Question: I am building a simple web application where users can vote on topics that the admins set. Each topic, can have two or more options, for example a Yes or No style vote topic, will have two options, where as a voting topic of "What is the best restaurant in Kensington?" can have many options.
Here is my current ViewModel:
'''
public class NewTopicVM
{
[Required]
[Display(Name = "Topic Title")]
public string TopicTitle { get; set; }
[Required]
[Display(Name = "Topic Description")]
public string TopicDescription { get; set; }
[Display(Name = "Topic Image")]
public byte[] TopicImage { get; set; }
public List<NewOptionVM> TopicOptions { get; set; }
}
public class NewOptionVM
{
public string OptTitle { get; set; }
public string OptDescription { get; set; }
}
'''
Note the list of 'NewOptionVM' in the 'NewTopicVM'. Thanks Iko's answer, I have managed to bind the non-dynamically generated inputs, however my dynamically generated ones are not getting bound for some reason !
Here's the jQuery code that creates the Option input fields:
'''
var index = 1;
function generateOptMarkup() {
var container = $('<div />');
var optionInputsBlock = $('<div />');
optionInputsBlock.addClass('optionInputsBlock');
var inputTitleBlock = $('<div />');
inputTitleBlock.addClass('inputBlock');
var inputDescBlock = $('<div />');
inputDescBlock.addClass('inputBlock');
var optTitleLbl = $('<label />');
optTitleLbl.attr('for', 'TopicOptions_' + ++index + '__OptTitle');
optTitleLbl.text('Option Title');
var optDescLbl = $('<label />');
optDescLbl.attr('for', 'TopicOptions_' + index + '__OptDescription');
optDescLbl.text('Option Description');
var optTitleInpt = $('<input type="text" />');
optTitleInpt.addClass('text-box single-line');
optTitleInpt.attr('name', 'TopicOptions_' + index + '__OptTitle');
optTitleInpt.attr('id', 'TopicOptions_' + index + '__OptTitle');
optTitleInpt.attr('data-val-required', 'The Option Title field is required.');
optTitleInpt.attr('data-val', 'true');
var optDescInpt = $('<input type="text" />');
optDescInpt.addClass('text-box single-line');
optDescInpt.attr('name', 'TopicOptions_' + index + '__OptDescription');
optDescInpt.attr('id', 'TopicOptions_' + index + '__OptDescription');
optDescInpt.attr('data-val-required', 'The Option Description field is required.');
optDescInpt.attr('data-val', 'true');
inputTitleBlock.append(optTitleLbl).append(optTitleInpt);
inputDescBlock.append(optDescLbl).append(optDescInpt);
optionInputsBlock.append(inputTitleBlock).append(inputDescBlock);
container.append(optionInputsBlock);
return container.html();
}
$('div.buttons > a').click(function () {
$('div.topicOptionsBlock').append(generateOptMarkup());
});
'''
I start at 'Index = 1' because I already have 2 options displayed. Here is a screenshot:

The first two boxes get bound fine, but the third one which is dynamically added after clicking the [Add Option] button does not!
What am I doing wrong? I have ensured the indexing is correct, yet it isn't working :(
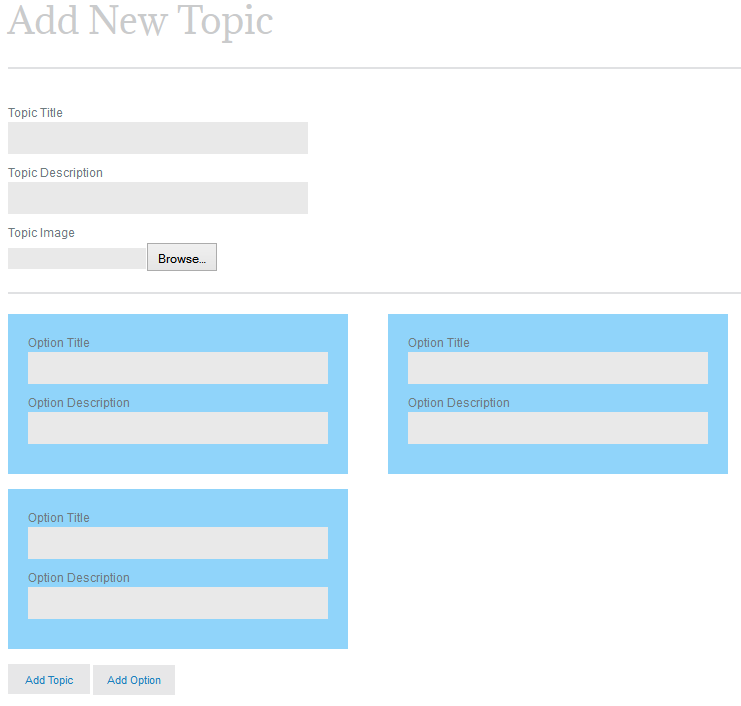
Answer: Loop through the list with a for loop and use the index and editorfor.
'''
// other fields as usual
For(int i = 0; i < Model.TopicOptions.Count; i++)
{
@Html.EditorFor(m => m.TopicOptions[i].OptTitle)
@Html.EditorFor(m => m.TopicOptions[i].OptDescription)
}
'''
MVC default binding will catch them now.
If you examine the HTML MVC has some format to bind them so it's like TopicOptions__0_OptTitle.
Put a breakpoint on the action, the model should be bound completely, you don't need to manually do anything.
Edit.
You can put the inside of the for loop (the 2 editorFors) in a PartialView and then when you call it pass the index via ViewData.
'''
for(...)
@Html.Partial("_NewOption", new ViewDataDictionary { { "index", i } })
'''
Now, if you add new items dynamically, you can make an ajax call to an action to return a list with the last item being a new object. The action should return the index, and then the binding will be ok as the name and id will be generated automatically. (You can also send everything to the server to delete)
It just depends if you want to handle the id/name fields manually in javascript, or automatically from the server.